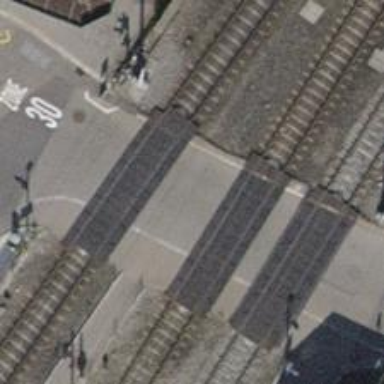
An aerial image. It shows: Full barrier level crossing on railway.